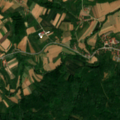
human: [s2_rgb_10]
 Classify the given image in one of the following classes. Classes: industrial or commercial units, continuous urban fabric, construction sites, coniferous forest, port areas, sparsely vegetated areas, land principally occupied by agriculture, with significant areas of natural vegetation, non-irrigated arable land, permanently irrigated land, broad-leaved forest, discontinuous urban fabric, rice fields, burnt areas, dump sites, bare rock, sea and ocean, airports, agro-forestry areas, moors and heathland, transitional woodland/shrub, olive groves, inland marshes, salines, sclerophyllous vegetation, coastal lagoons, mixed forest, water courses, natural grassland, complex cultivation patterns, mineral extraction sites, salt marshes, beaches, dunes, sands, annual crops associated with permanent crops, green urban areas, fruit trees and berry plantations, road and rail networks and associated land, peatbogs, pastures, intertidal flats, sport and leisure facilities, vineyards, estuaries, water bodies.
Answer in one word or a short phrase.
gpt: non-irrigated arable land, complex cultivation patterns, land principally occupied by agriculture, with significant areas of natural vegetation, broad-leaved forest, transitional woodland/shrub